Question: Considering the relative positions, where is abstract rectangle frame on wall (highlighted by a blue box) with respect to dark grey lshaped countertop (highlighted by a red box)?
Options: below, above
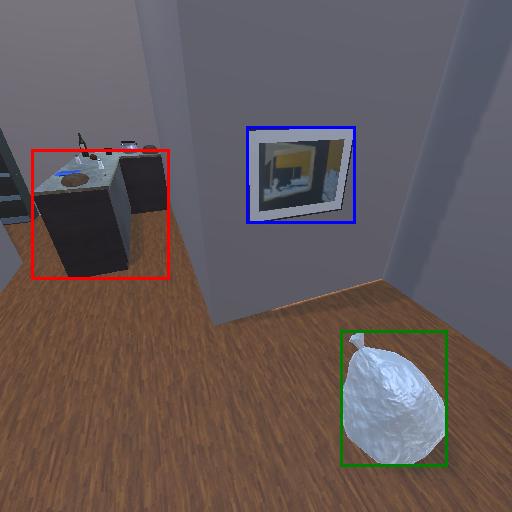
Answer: below